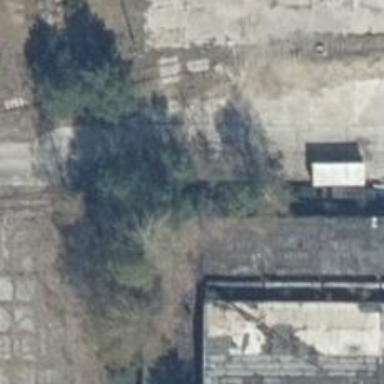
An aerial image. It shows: Abandoned railway.